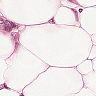
Metastatic tissue present: yes